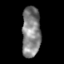
Tissue: skin
Cell type: Epithelial cells
Senescence score: 0.2581
Nuclear area (px): 913
Mean DAPI intensity: 131.992